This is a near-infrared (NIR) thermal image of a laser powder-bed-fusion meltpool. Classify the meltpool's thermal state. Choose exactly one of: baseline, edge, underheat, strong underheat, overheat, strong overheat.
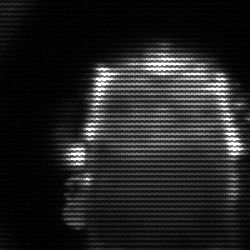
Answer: baseline